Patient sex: F
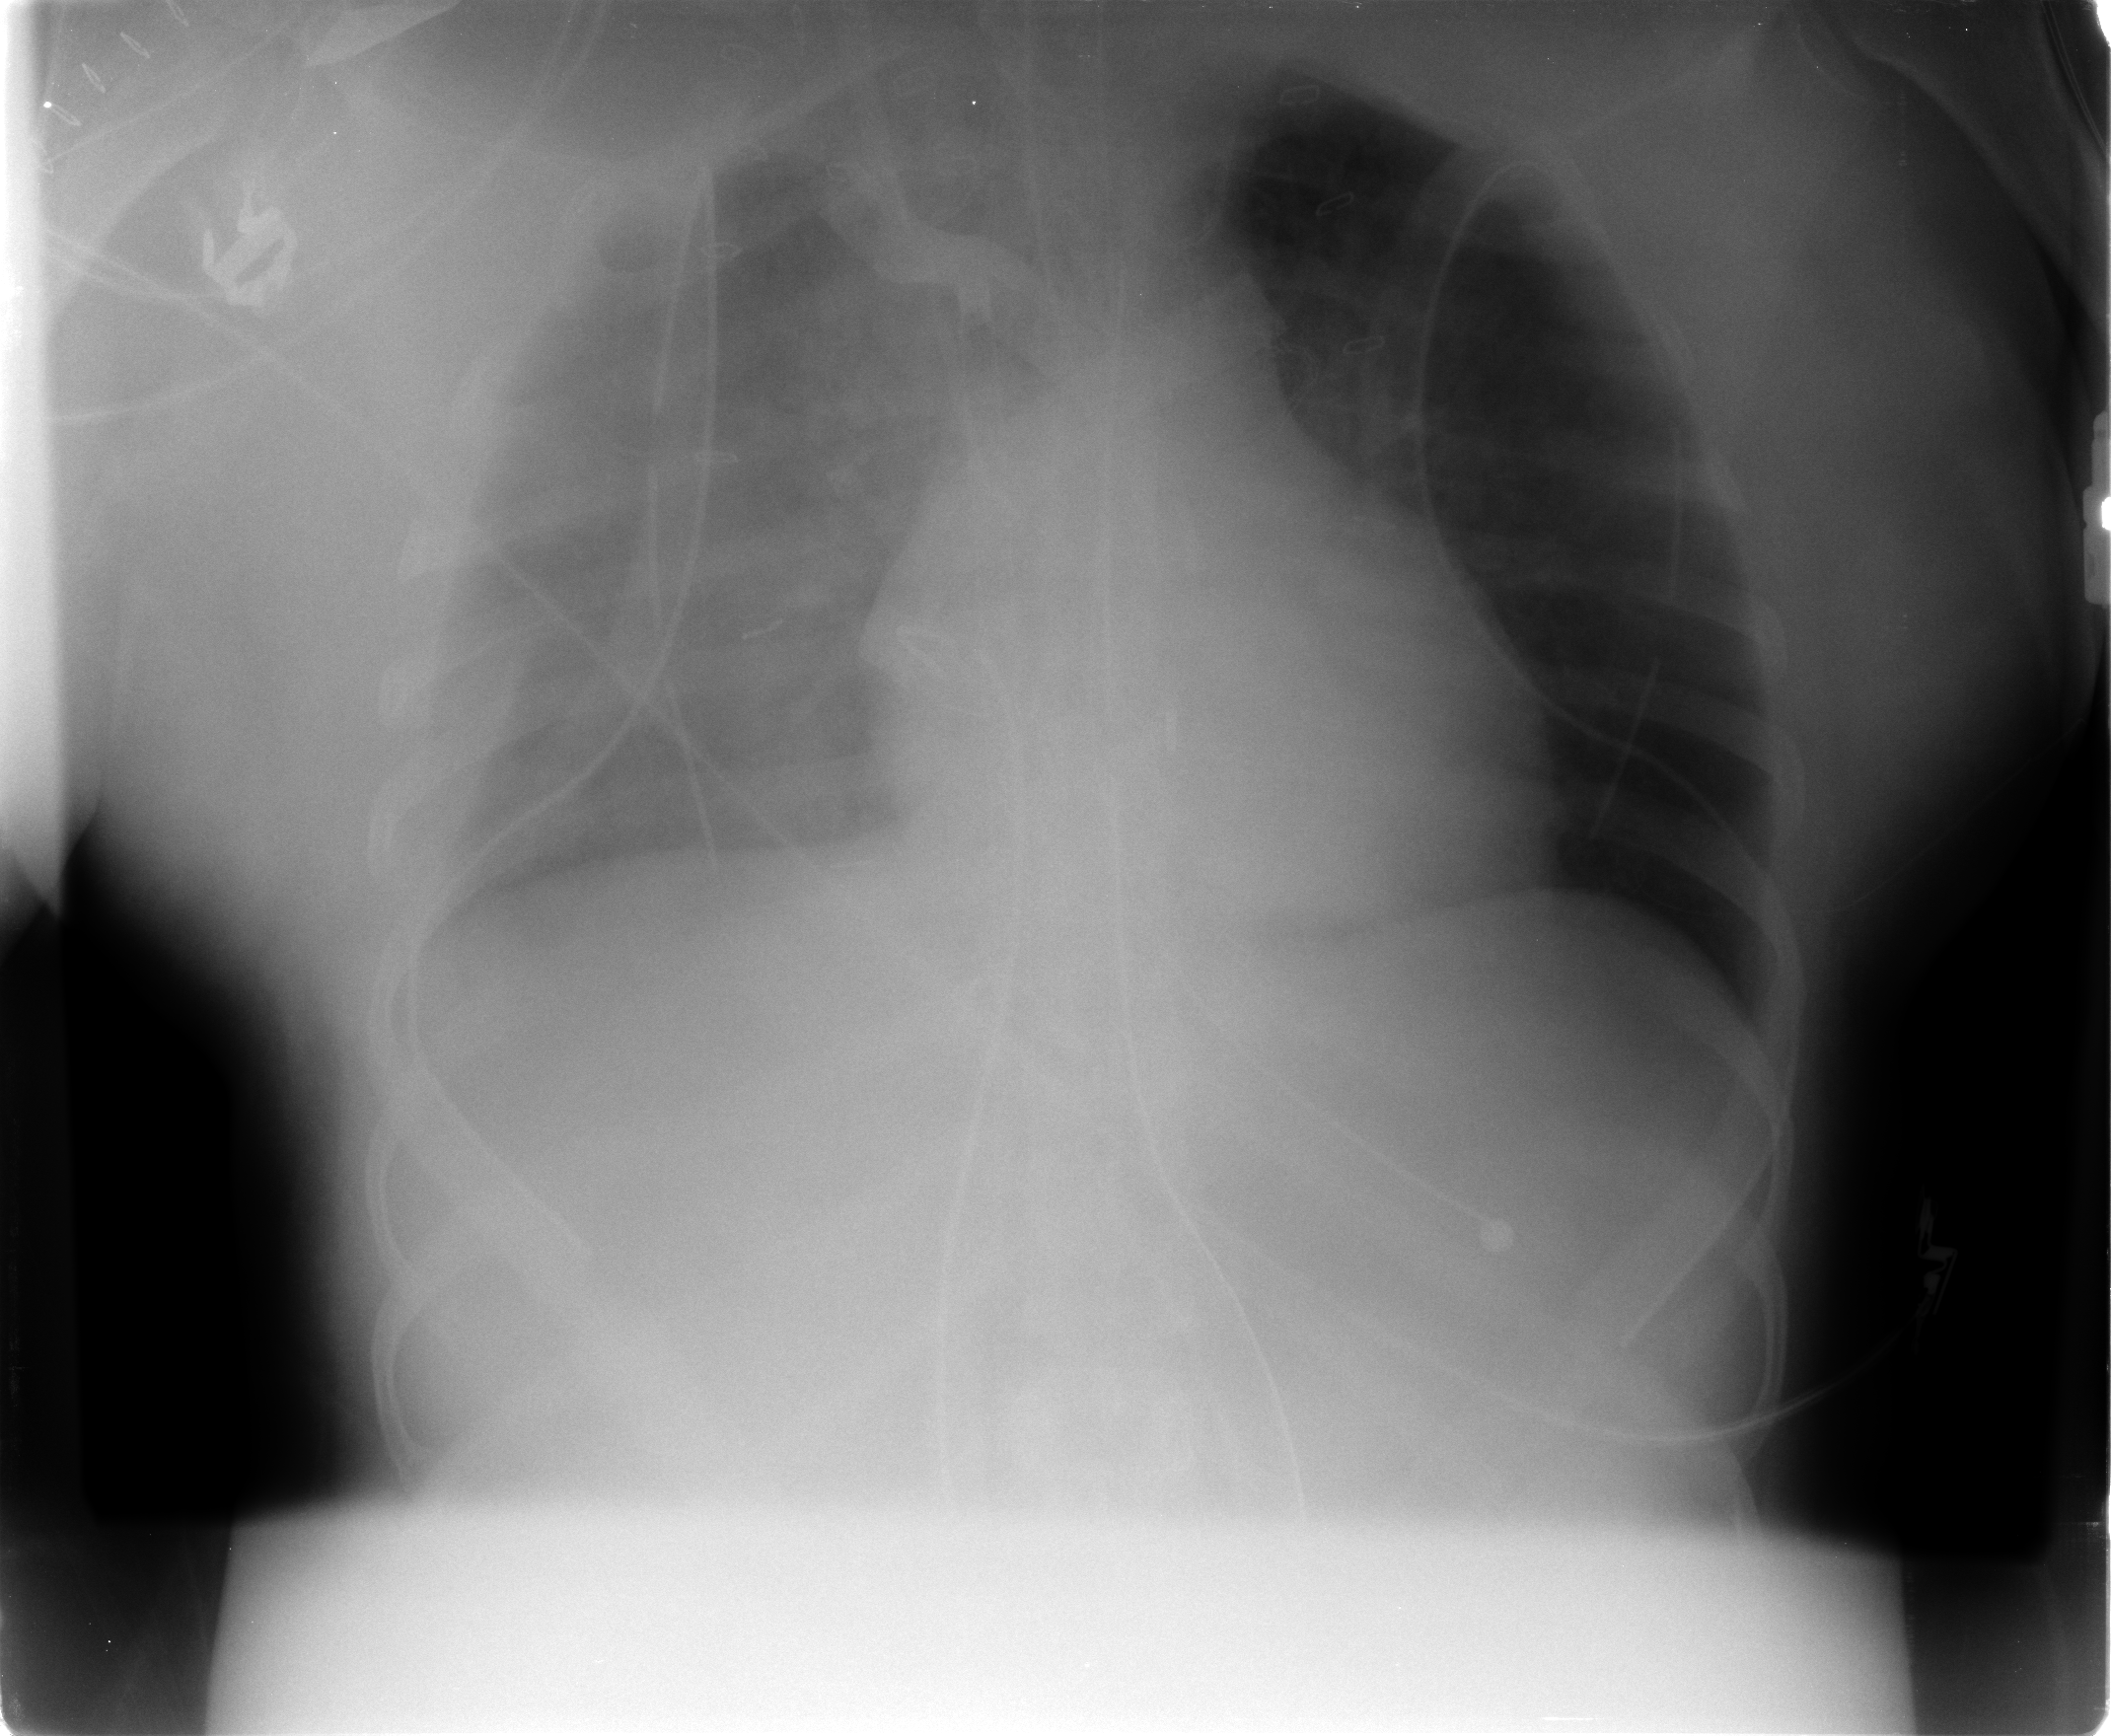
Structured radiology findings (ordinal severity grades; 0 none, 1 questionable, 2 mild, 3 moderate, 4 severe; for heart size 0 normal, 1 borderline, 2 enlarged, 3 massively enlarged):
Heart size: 1
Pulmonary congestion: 4
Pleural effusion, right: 0
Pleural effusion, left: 1
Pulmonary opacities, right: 3
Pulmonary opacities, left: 2
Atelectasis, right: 2
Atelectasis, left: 2